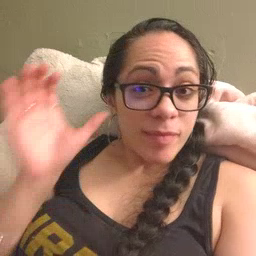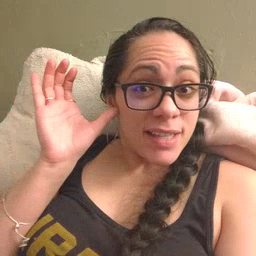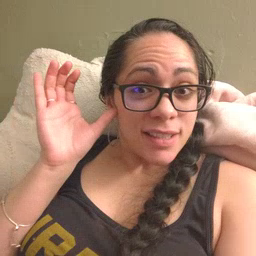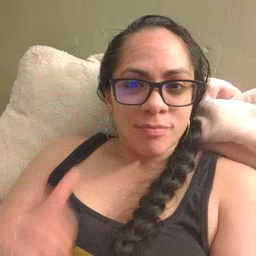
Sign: listen